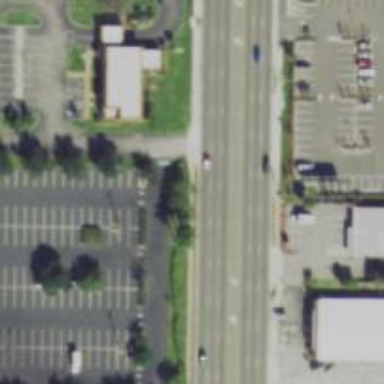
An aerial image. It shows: Primary highway with asphalt surface. There is sidewalk on the left side.